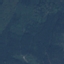
Land use / land cover class: Forest